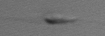
Label: flagellate_morphotype3